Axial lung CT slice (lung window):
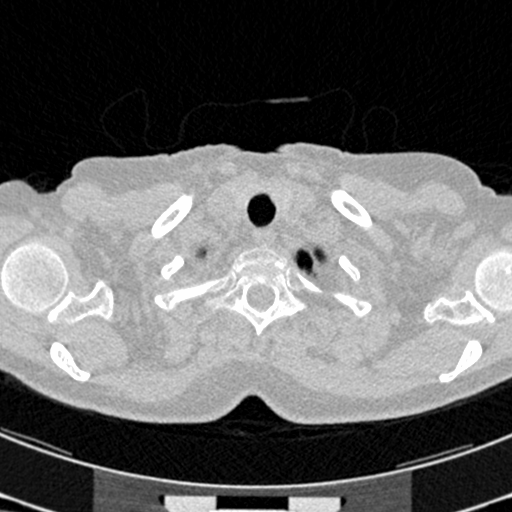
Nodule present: no